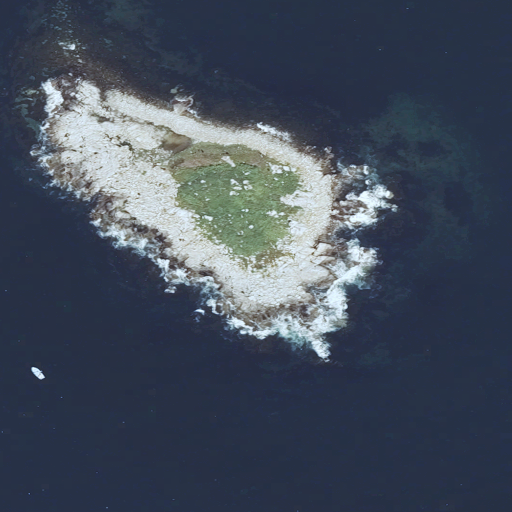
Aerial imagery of bench in Maine named Hay Ledge containing open water, barren land, and herbaceous wetlands